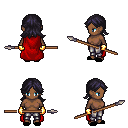
a pixel art fantasy rpg character, female body template, human, dark skin, red cape, metal pants, raven loose hair, gold gloves, black slippers, spear, four views (front, back, left, right), 2x2 character sprite sheet, small pixel art, hard edges, no anti-aliasing